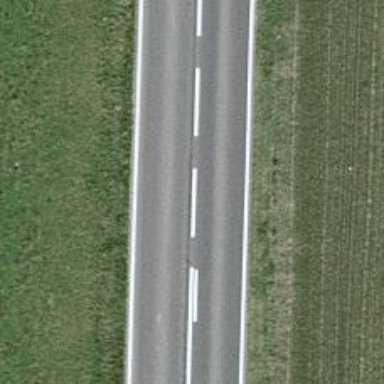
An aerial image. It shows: Secondary road with asphalt surface and lanes for cycling in both directions.